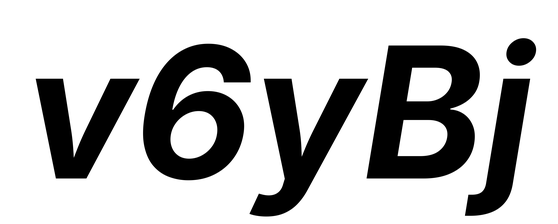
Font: Inter-Italic_Bold_Italic